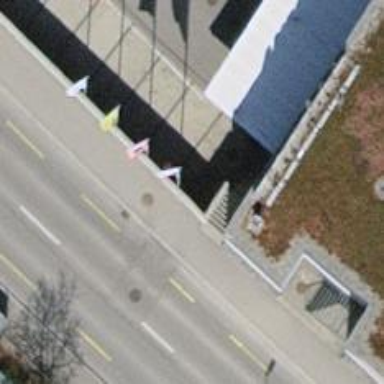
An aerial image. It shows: Concrete steps.